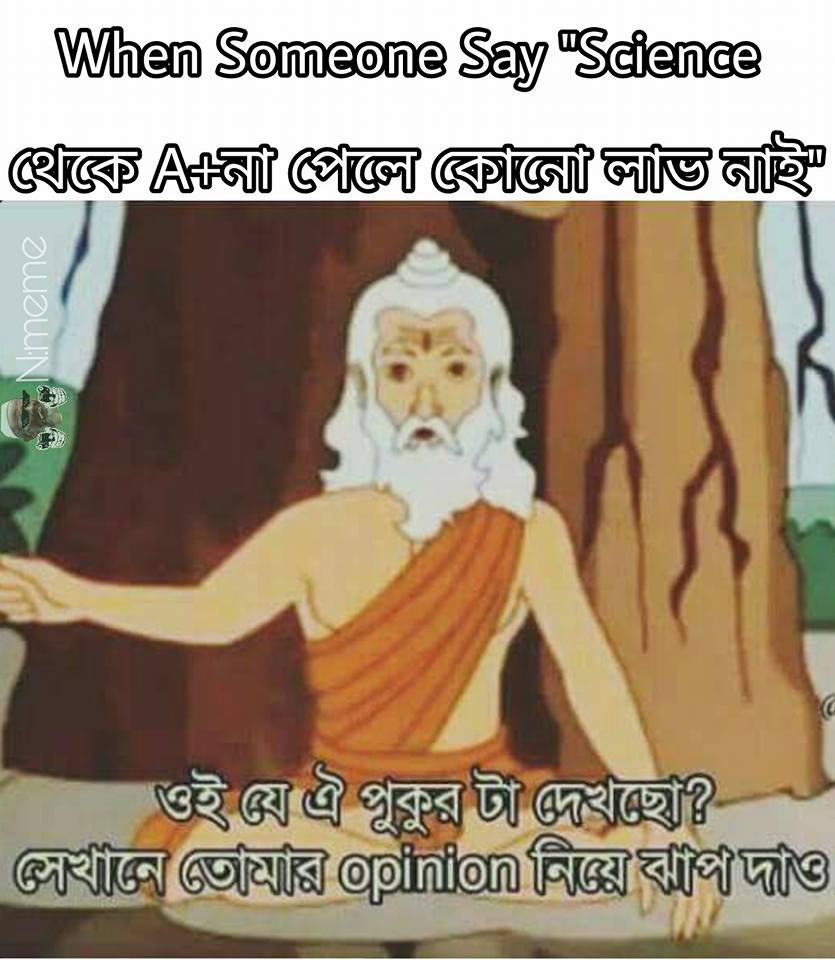
Caption: When someone Say "Science থেকে A+ না পেলে কোনো লাভ নাই"   ওই যে ঐ পুকুর টা দেখছো ?  সেখানে তোমার opinion নিয়ে ঝাপ দাও
Label: non-hate